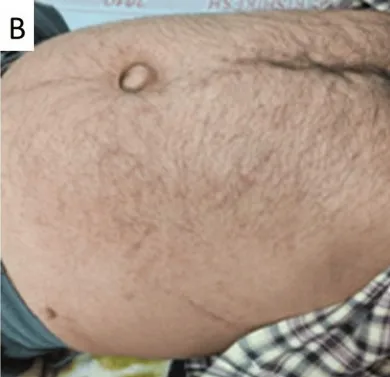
Oro-pharyngeal candidiasis and purpuric spots over abdomen. Erythematous skin rashes all over the body. Abdomen shown).
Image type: medical_photograph (skin_photograph)